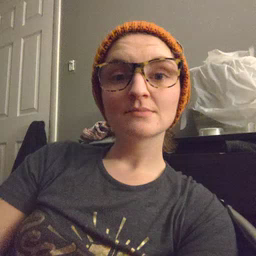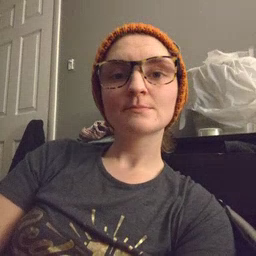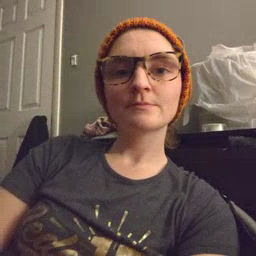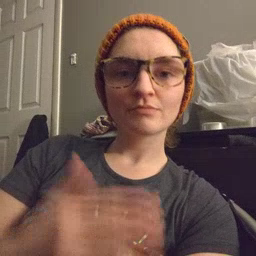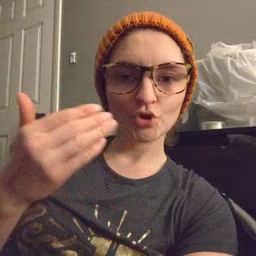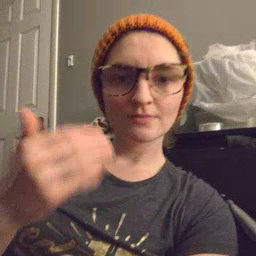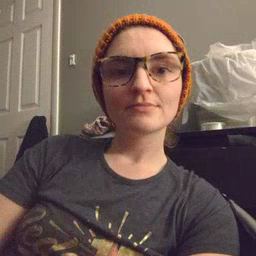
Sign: flag